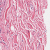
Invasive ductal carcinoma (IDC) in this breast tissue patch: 0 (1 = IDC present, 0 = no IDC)